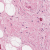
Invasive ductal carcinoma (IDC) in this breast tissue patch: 0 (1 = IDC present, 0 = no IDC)